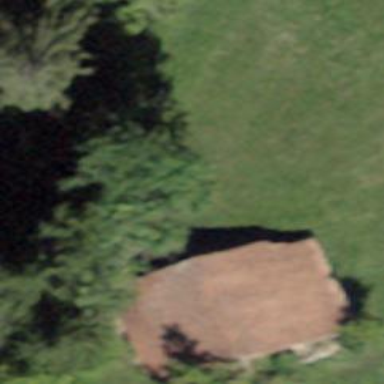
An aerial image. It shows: Rural barn.